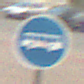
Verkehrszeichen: Busssonderstreifen
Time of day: MorningAfternoon
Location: Outdoor (Suburban)
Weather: Overcast
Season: NotSpecified
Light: Natural